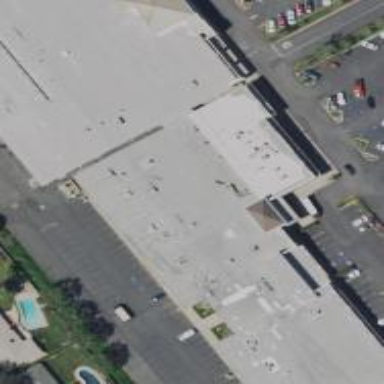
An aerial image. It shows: Fitness center located in leisure land.